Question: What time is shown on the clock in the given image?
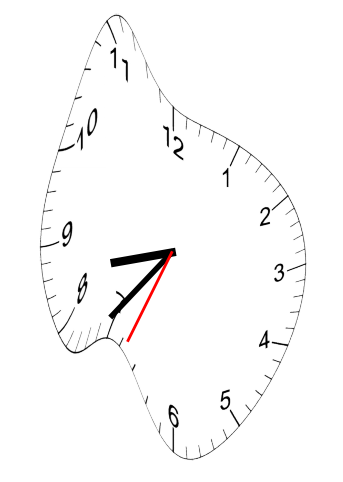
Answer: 08:36:34